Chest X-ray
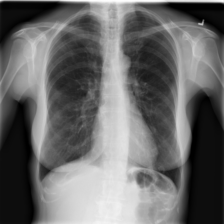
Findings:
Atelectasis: negative
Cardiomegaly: negative
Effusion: negative
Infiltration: negative
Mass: negative
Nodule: negative
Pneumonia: negative
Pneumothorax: negative
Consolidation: negative
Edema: negative
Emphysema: negative
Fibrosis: negative
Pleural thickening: negative
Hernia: negative